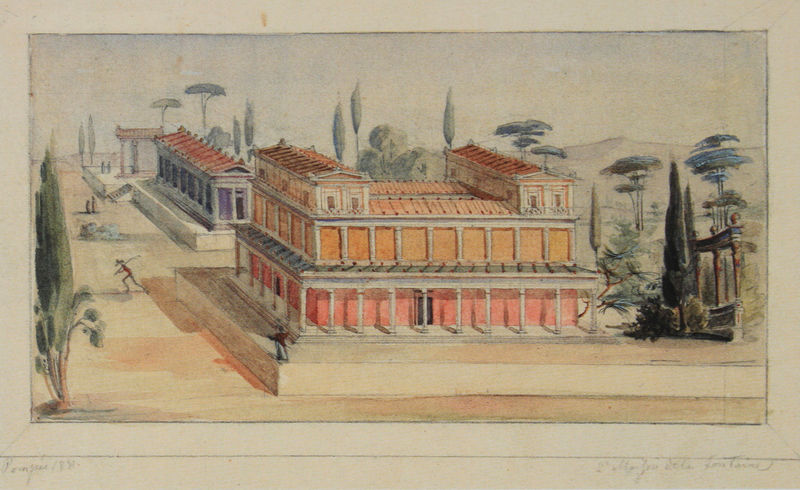
Titel: Ansicht einer römischen Villa aus Pompeji
Künstler: Gottfried Semper
Standort: Zürich
Institution: ETH Institut für Geschichte und Theorie der Architektur
Schlagwörter: baum, berg, blau, gemälde, himmel, mann, schatten, weiß, aquarell, bäume, gelb, grün, impressionismus, menschen, fenster, frau, männer, orange, skizze, säulen, tür, zeichnung, anlage, dach, gebäude, haus, rot, weg, malerei, architektur, häuser, natur, sonne, wege, personen, rosa, garten, zypressen, spanien, ansicht, italien, studie, berge, dächer, giebel, ziegel, figuren, red, flucht, straßen, palast, zypresse, entwurf, kapitelle, villa, griechen, tree, ziegeldach, griechenland, trees, plan, licht schatten, pinien, tempel, stockwerke, pagode, römisch, palais, ancient, platanen, atrium, gesimse, mansion, coloriert, plantanen, hacienda, römich, a roman mansion, co., column rows